Question: I am trying to use multiple authenticators (for each user role). They were working fine until the last one, which redirects unauthenticated users to URL '/dashboard/' to login, but requests to '/dashboard' are thrown 'AccessDeniedHttpException':

This is my 'security.yaml' file, which have all the firewalls:
'''
security:
encoders:
App\Entity\User:
algorithm: sha512
providers:
app_user_provider:
entity:
class: App\Entity\User
property: email
firewalls:
dev:
pattern: ^/(_(profiler|wdt)|css|images|js)/
security: false
main:
pattern: ^/admin/
anonymous: lazy
provider: app_user_provider
guard:
authenticators:
- App\Security\AdminAuthenticator
logout:
path: admin_logout
expert:
pattern: ^/dashboard/
anonymous: lazy
provider: app_user_provider
guard:
authenticators:
- App\Security\ExpertAuthenticator
logout:
path: expert_logout
user:
anonymous: lazy
provider: app_user_provider
guard:
authenticators:
- App\Security\UserAuthenticator
logout:
path: user_logout
access_control:
- { path: ^/$, roles: IS_AUTHENTICATED_ANONYMOUSLY }
- { path: ^/admin/login, roles: IS_AUTHENTICATED_ANONYMOUSLY }
- { path: ^/admin, roles: ROLE_ADMIN }
- { path: ^/ask, roles: ROLE_USER }
- { path: ^/dashboard/login, roles: IS_AUTHENTICATED_ANONYMOUSLY }
- { path: ^/dashboard, roles: ROLE_EXPERT }
'''
I think it is not necessary to paste here the authenticator since it is the Symfony 5 'make:auth' maker command default which I copied and pasted for all the three authenticators while changing only 'public const LOGIN_ROUTE = 'user_login';' and 'onAuthenticationSuccess()' function's redirect response path.
I also used the default 'SecurityController':
'''
namespace App\Controller\Expert;
use Symfony\Bundle\FrameworkBundle\Controller\AbstractController;
use Symfony\Component\HttpFoundation\Response;
use Symfony\Component\Routing\Annotation\Route;
use Symfony\Component\Security\Http\Authentication\AuthenticationUtils;
/**
* Class SecurityController
* @package App\Controller\Expert
* @Route("/dashboard")
*/
class SecurityController extends AbstractController
{
/**
* @Route("/login", name="expert_login")
*/
public function login(AuthenticationUtils $authenticationUtils): Response
{
if ($this->getUser()) {
return $this->redirectToRoute('expert_index');
}
// get the login error if there is one
$error = $authenticationUtils->getLastAuthenticationError();
// last username entered by the user
$lastUsername = $authenticationUtils->getLastUsername();
return $this->render('expert/security/login.html.twig', ['last_username' => $lastUsername, 'error' => $error]);
}
/**
* @Route("/logout", name="expert_logout")
*/
public function logout()
{
$this->addFlash('success', 'Session closed');
return $this->redirectToRoute('expert_index');
}
}
'''
Whenever I access to '/admin', '/admin/whatever' or '/ask', '/ask/whatever' I am redirected to its respective login form ('/admin/login' and '/ask/dashboard').
I can access directly to '/dashboard/login' if I am not logged from another authenticator or if I am logged with 'ROLE_EXPERT'. If not, I am getting the mentioned exception.
Well, do you see what is going on?
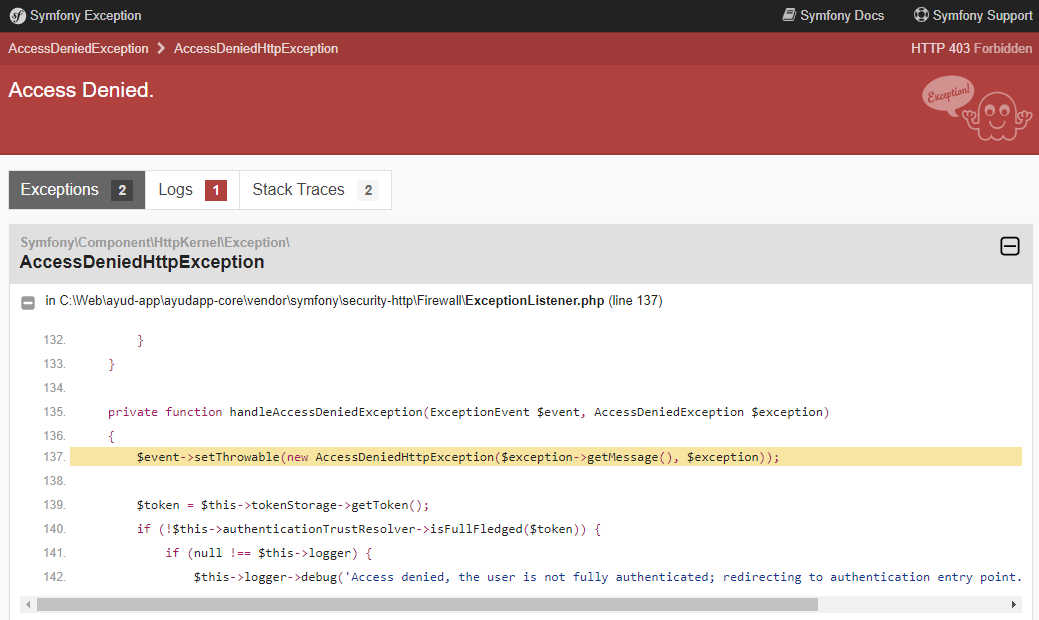
Answer: You should move '- { path: ^/$, roles: IS_AUTHENTICATED_ANONYMOUSLY }' as last 'access_control' entry.
That's because Symfony parses it as you're writing it (think about it like it's a FIFO queue) and, as '/' could be accessed in anonymous way, associated token will be anonymous (it won't try to read from session or whatever).